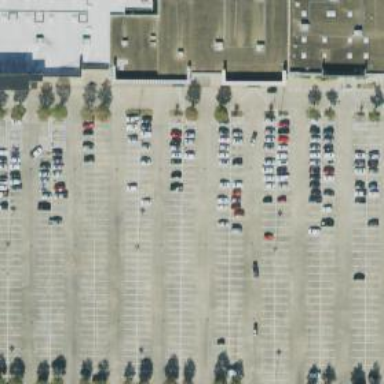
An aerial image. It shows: Parking space.